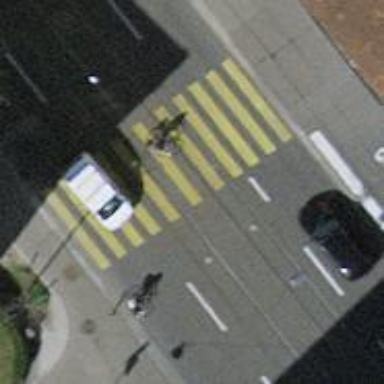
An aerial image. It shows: Tram crossing on the railway.